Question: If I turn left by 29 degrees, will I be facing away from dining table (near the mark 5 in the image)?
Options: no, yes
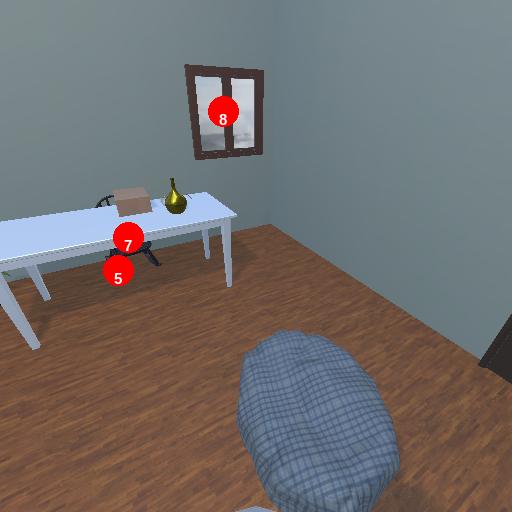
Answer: no